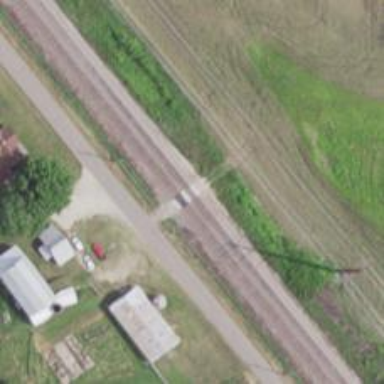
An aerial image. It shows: Railway level crossing.